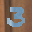
Label: 3